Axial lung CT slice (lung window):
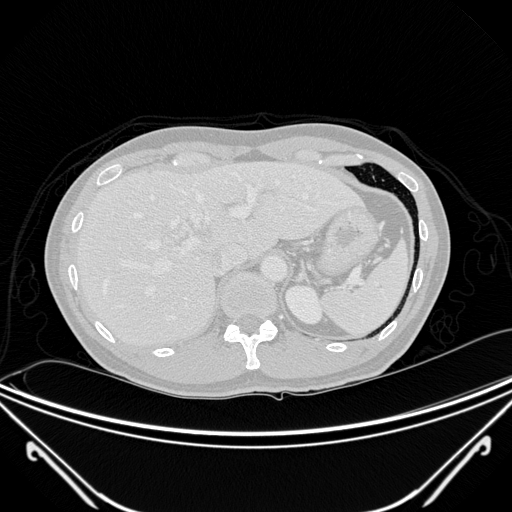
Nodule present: no